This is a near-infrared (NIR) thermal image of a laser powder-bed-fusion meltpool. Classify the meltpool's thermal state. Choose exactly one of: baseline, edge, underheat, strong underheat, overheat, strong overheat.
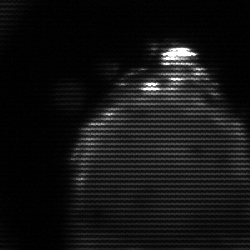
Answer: edge